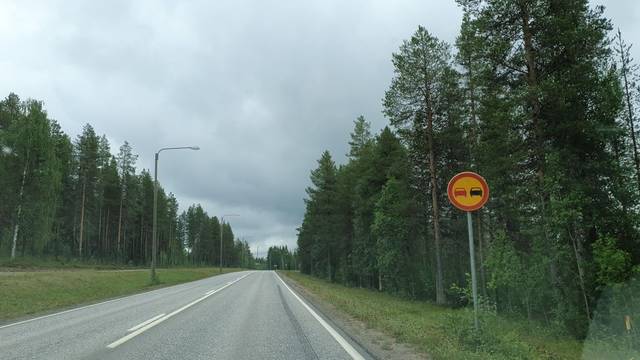
Region: Finland
Coordinates: 67.773, 24.835